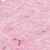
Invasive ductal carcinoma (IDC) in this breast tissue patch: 1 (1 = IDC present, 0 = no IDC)